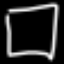
Label: square